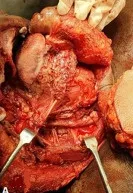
Intra operative picture showing right bite composite resection involving hemimandible and maxillary alveolectomy till pterygoid plates, with right side selective neck dissection.
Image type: medical_photograph (other_medical_photograph)